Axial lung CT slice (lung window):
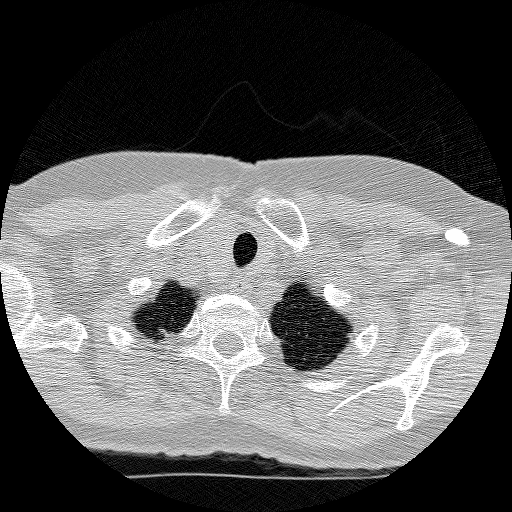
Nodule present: no